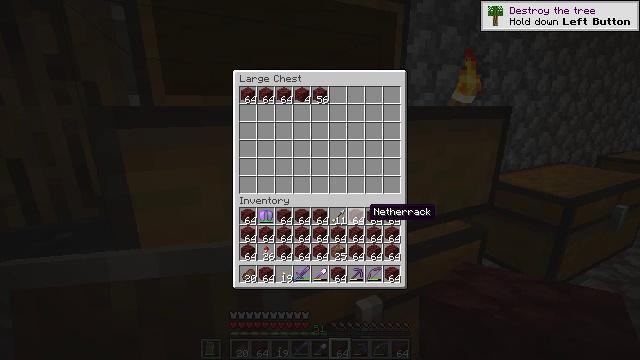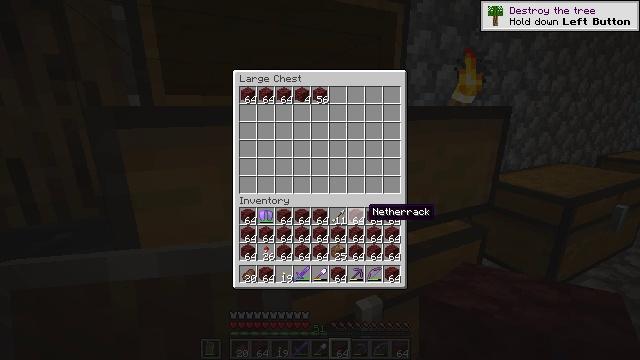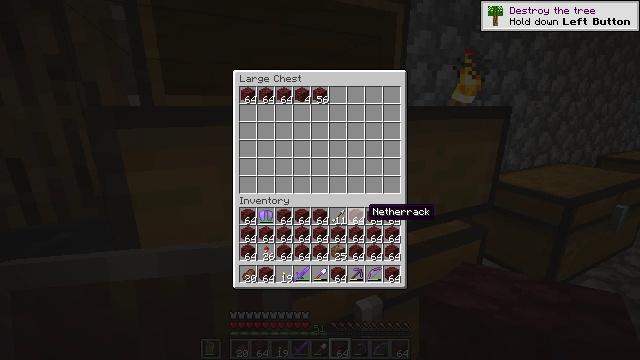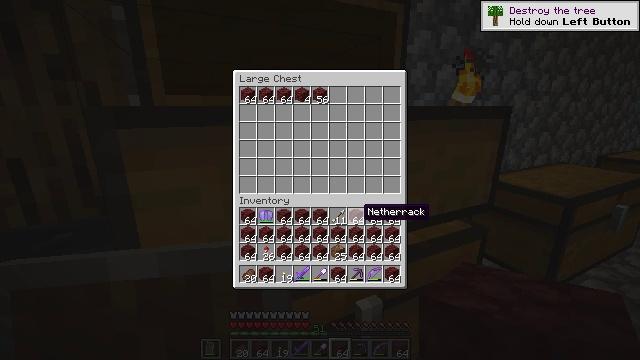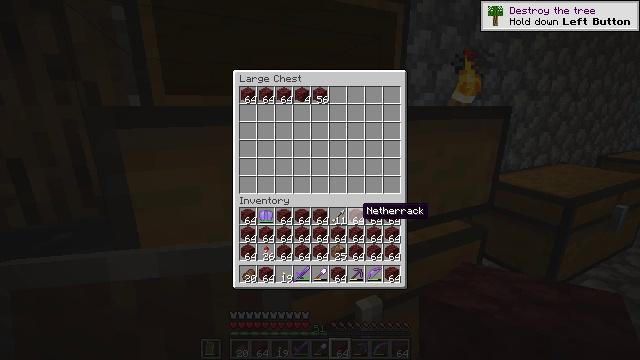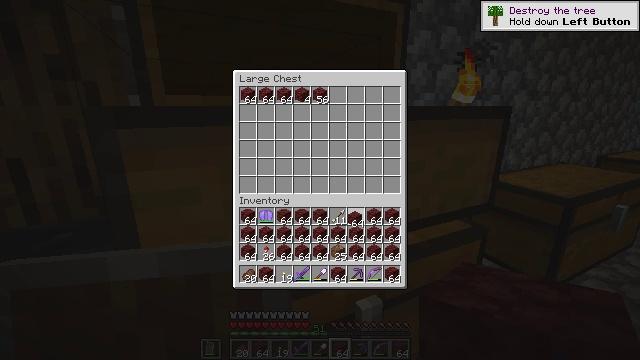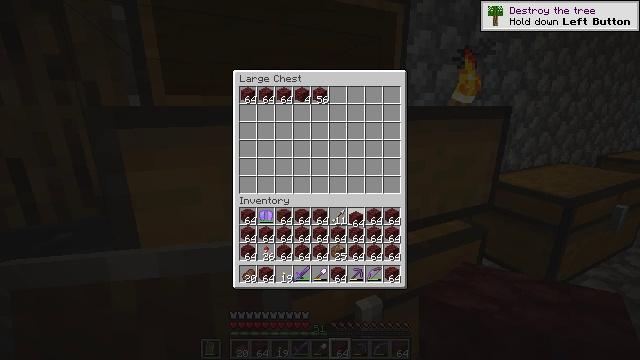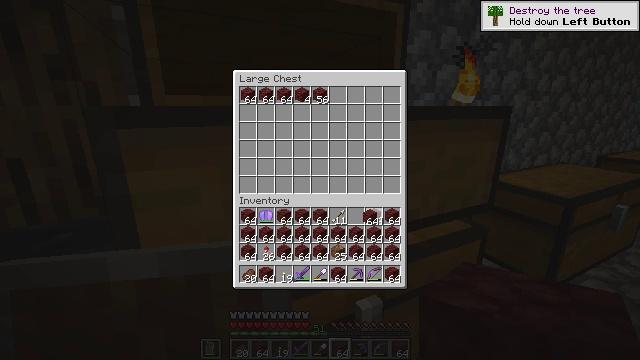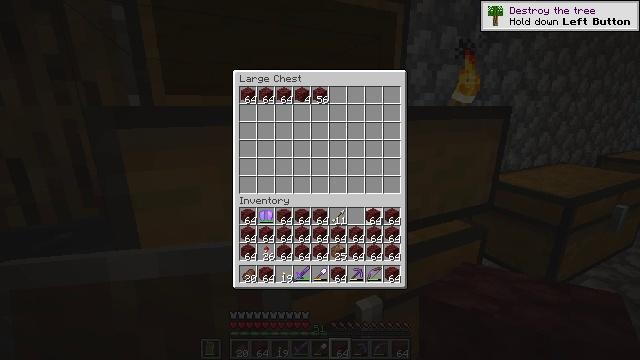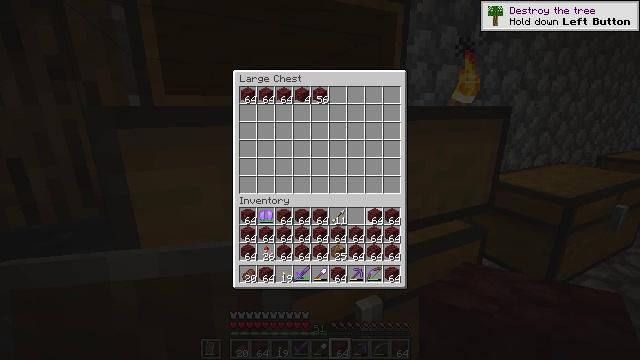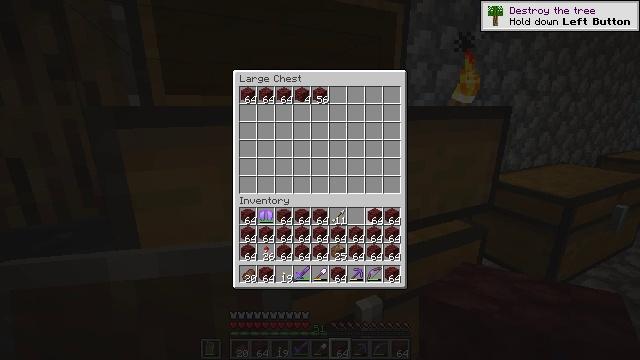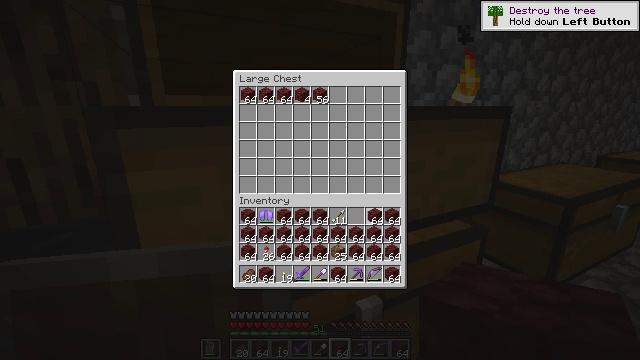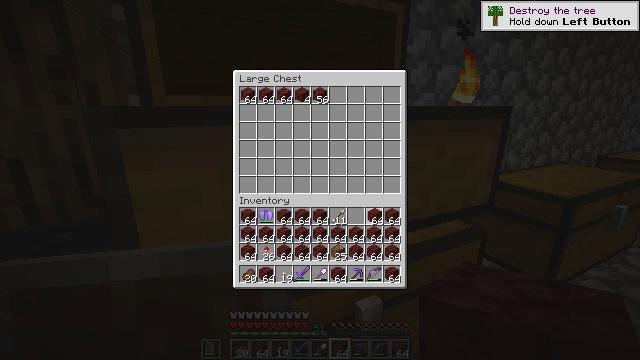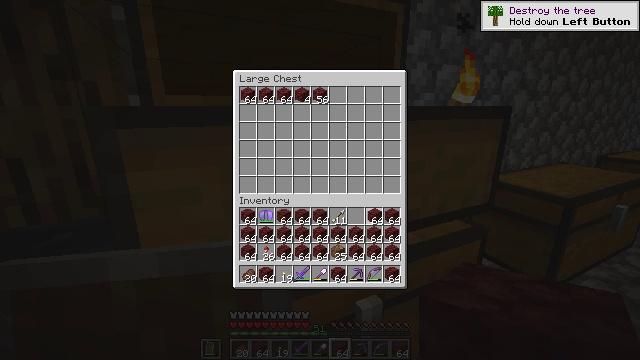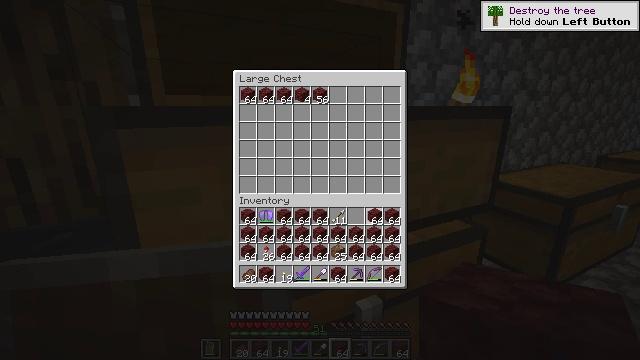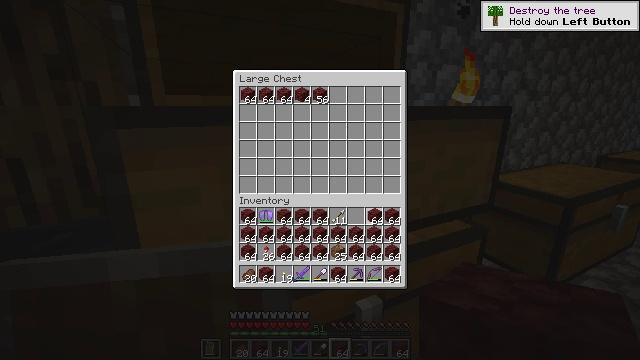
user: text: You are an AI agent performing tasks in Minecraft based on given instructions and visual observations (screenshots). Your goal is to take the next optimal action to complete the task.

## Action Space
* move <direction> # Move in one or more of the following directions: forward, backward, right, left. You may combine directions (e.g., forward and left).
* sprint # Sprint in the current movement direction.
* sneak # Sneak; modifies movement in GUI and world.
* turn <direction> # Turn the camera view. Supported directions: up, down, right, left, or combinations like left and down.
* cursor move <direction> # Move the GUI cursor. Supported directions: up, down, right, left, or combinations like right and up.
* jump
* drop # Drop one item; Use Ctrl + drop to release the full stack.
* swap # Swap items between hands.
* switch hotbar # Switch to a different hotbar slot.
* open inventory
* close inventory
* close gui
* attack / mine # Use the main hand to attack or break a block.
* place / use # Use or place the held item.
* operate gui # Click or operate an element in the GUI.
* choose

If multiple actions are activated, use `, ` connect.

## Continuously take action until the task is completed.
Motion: motion action
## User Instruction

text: Attack the shulker box to pick it up.
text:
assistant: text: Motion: no_op
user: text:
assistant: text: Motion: no_op
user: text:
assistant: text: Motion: no_op
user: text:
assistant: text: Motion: no_op
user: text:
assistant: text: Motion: attack / mine
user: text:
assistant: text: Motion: attack / mine
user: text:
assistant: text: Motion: turn right
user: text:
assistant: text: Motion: no_op
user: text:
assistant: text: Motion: sneak
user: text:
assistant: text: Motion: sprint
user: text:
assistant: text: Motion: sprint
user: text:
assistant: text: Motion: sprint
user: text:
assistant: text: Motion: sneak, attack / mine
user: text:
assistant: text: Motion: sprint, attack / mine
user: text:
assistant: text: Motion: sprint, attack / mine
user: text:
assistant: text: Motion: sprint, attack / mine
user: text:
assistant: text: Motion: sneak
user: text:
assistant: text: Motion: sneak
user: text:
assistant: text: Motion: sprint
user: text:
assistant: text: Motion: sprint
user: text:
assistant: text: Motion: sneak
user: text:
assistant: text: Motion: sprint
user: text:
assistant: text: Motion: sprint
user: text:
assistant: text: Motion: sneak
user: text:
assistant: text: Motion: sneak
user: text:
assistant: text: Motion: sneak, attack / mine
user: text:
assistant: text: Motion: sprint, attack / mine
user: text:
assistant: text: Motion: sneak, attack / mine
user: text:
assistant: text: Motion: sneak, attack / mine
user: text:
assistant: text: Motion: sprint